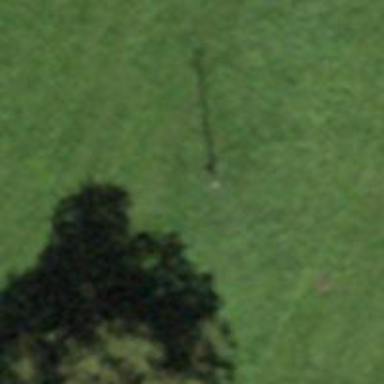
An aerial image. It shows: Power pole.